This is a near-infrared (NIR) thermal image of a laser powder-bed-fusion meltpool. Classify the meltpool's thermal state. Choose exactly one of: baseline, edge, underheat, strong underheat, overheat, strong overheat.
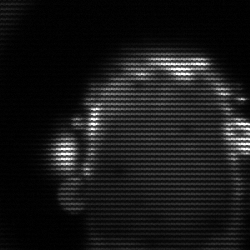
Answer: baseline